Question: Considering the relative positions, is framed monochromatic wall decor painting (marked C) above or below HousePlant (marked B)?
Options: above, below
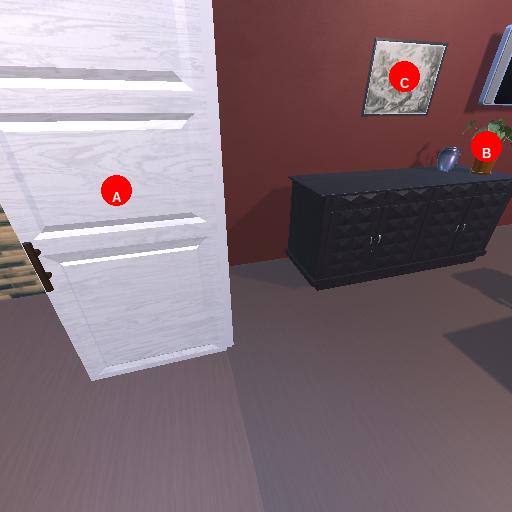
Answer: above